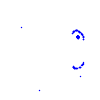
Particle: proton